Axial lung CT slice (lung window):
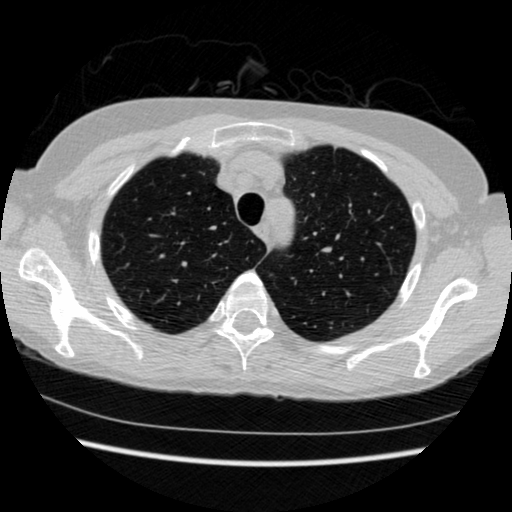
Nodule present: no